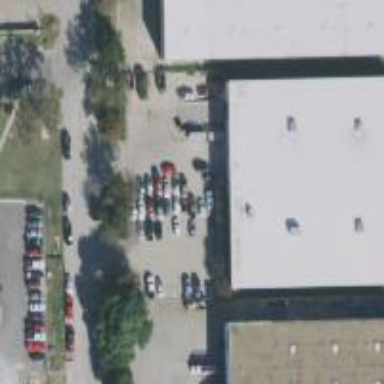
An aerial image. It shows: Warehouse.